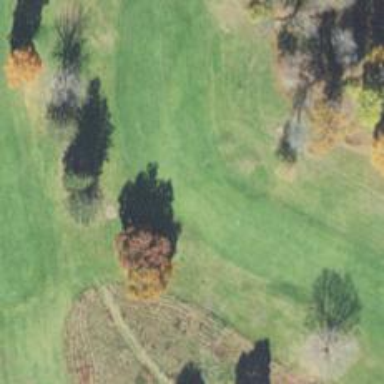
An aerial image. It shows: Golf hole.